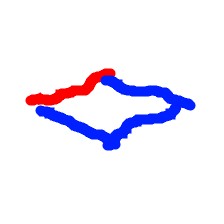
Shape: rhombus